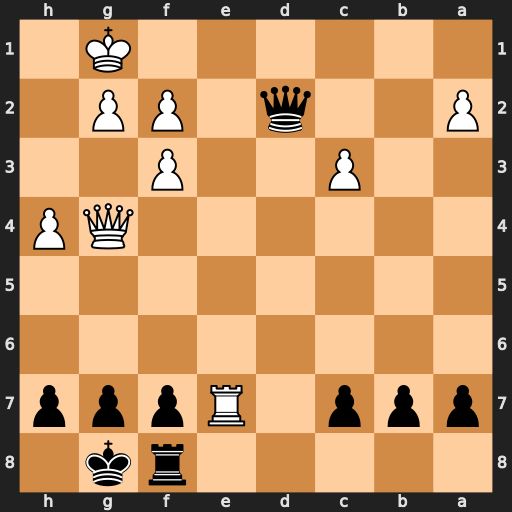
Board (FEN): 5rk1/ppp1Rppp/8/8/6QP/2P2P2/P2q1PP1/6K1
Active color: b
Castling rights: -
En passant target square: -
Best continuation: Qd1+ Kh2 Qd6+ g3 Qxe7